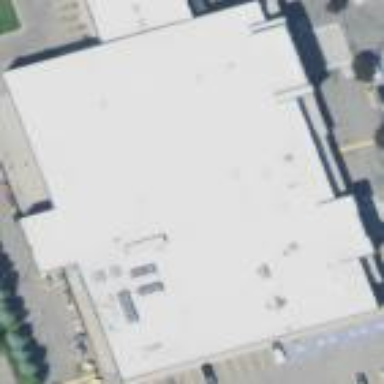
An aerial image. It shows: Supermarket building.